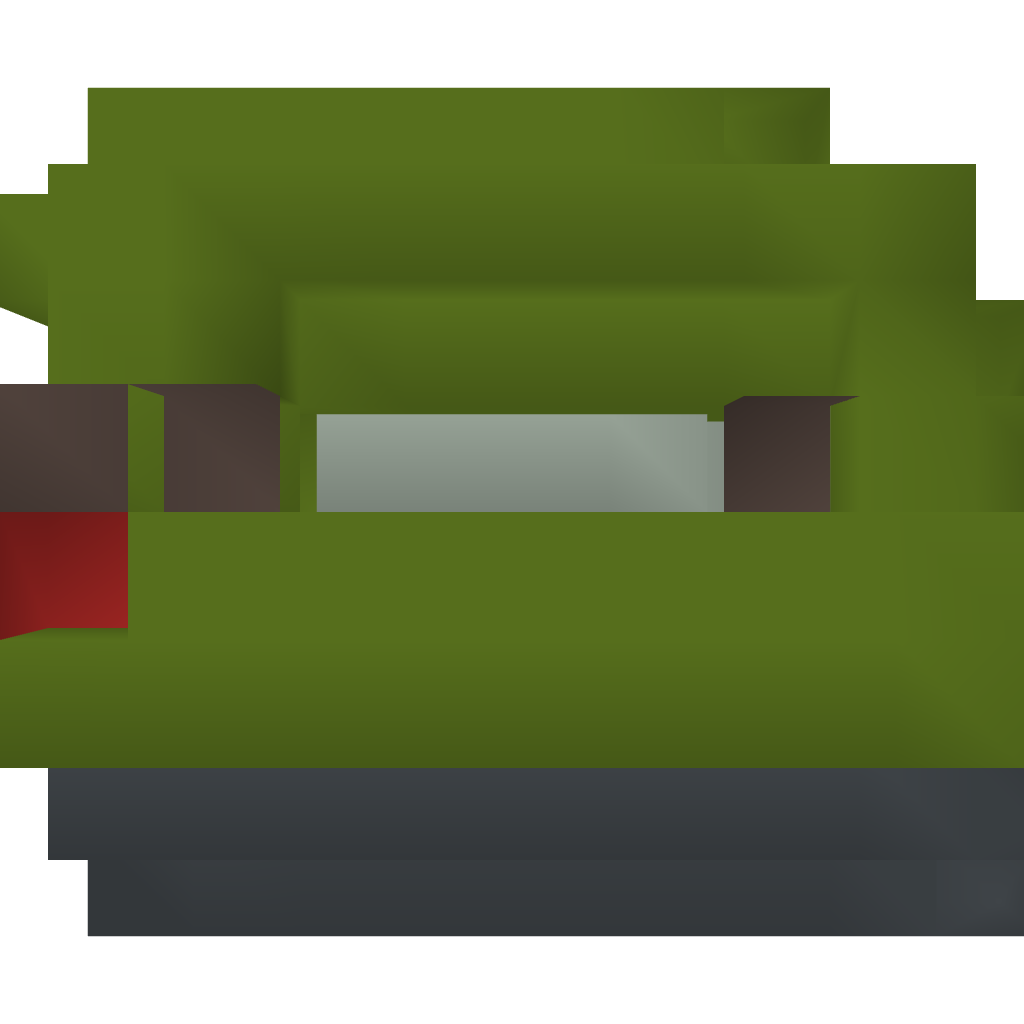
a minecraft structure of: Small Canon (1-5)